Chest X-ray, AP view. Patient: 32 years old, sex F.
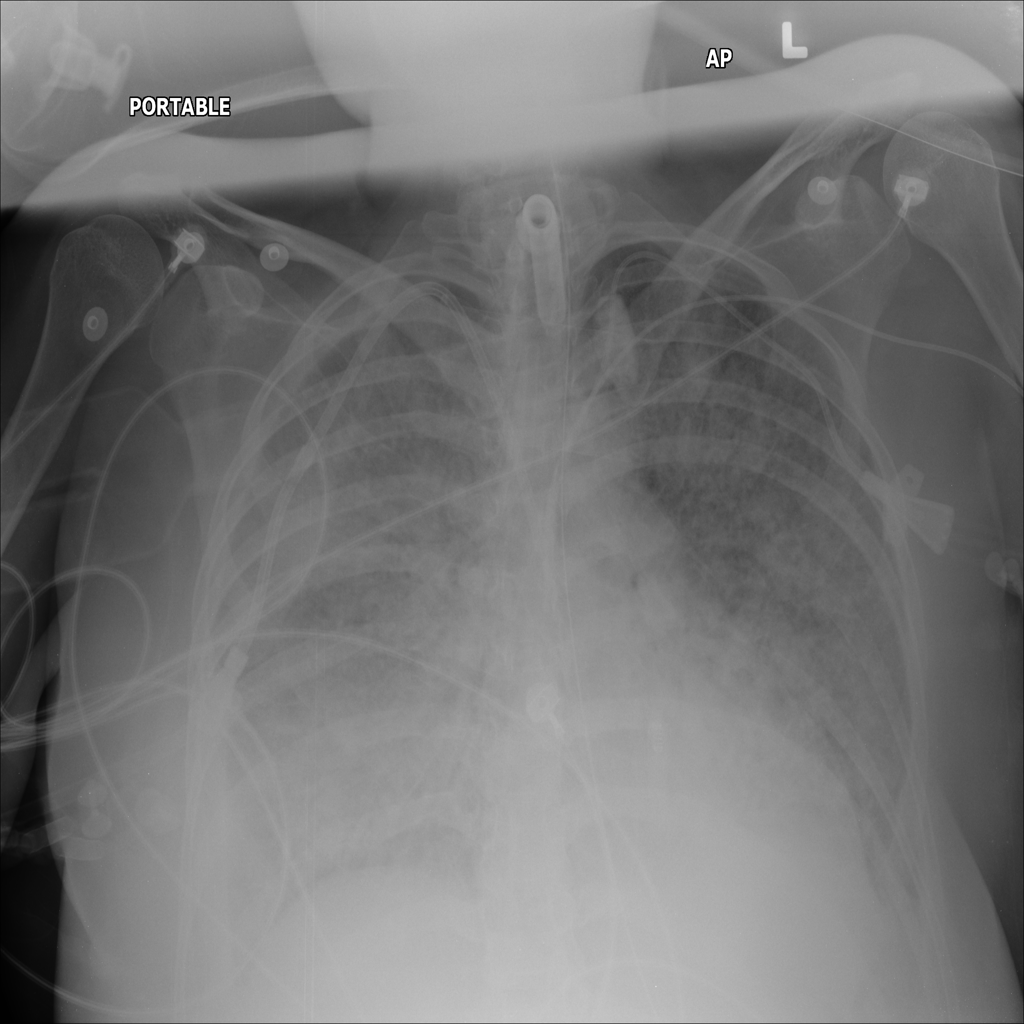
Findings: Edema